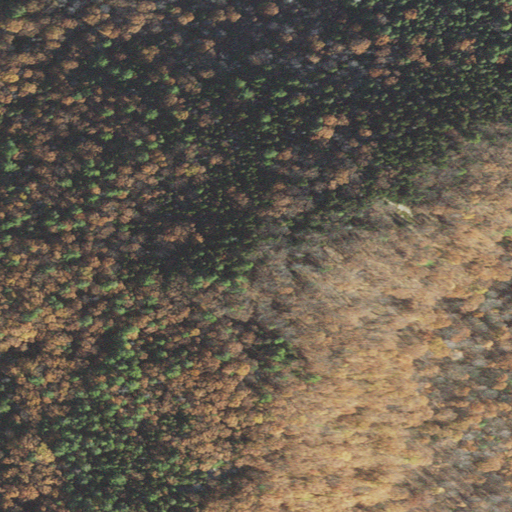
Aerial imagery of ridge(s) in New Hampshire named Jackman Ridge containing mixed forest, evergreen forest, and deciduous forest